You are looking at the raw vibration waveform of a rotating shaft. Diagnose the rotating machine from this image, choosing from: normal, misalignment, unbalance, looseness.
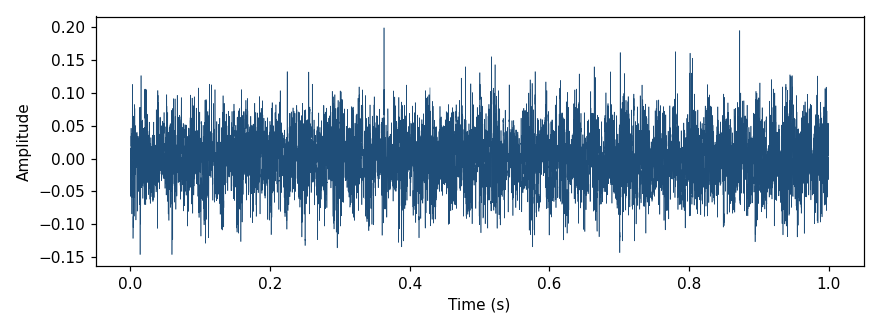
Answer: misalignment